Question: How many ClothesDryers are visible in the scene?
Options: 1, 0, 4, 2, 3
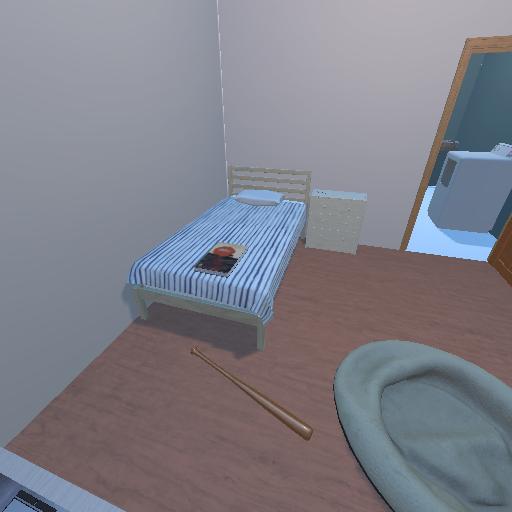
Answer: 1